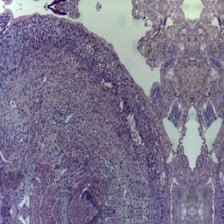
Diagnosis: OSCC